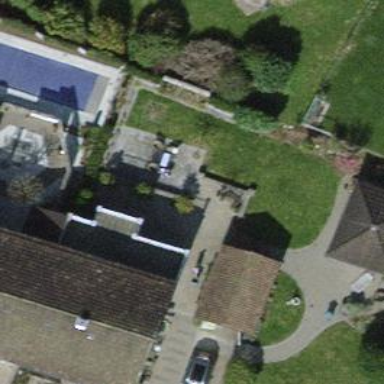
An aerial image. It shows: Semi-detached house.